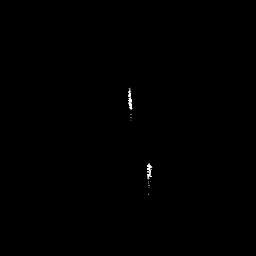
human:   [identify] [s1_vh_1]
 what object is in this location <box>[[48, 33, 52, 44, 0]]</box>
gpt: <ref>1 small ship at the center</ref>